Question: i have written a code using jquery which displays an output just below the input text box at the click of a button and i have 2 things to display ...one is a square root other is a a simple database query but i can display only 1 at a time

test4.jsp
'''
<script src="//malsup.github.com/jquery.form.js"></script>
<script type="text/javascript">
$(function(){
$("#hide").click(function()
{
$('#number').fadeOut(2500); //prop('disabled', false);
});
$("#enable").click(function()
{
$('#number').prop('disabled', false);
});
$("#show").click(function()
{
$('#number').show(2500,function()
{
alert("u can enter the values now");
});
});
}); // enable ..show ..hide
$(document).ready(function()
{
$('#form').submit(function() {
var number = $('#number').val();
$.ajax({
type: "post",
url: "test5.jsp",
data: "number=" + number,
success:
function(msg)
{
//$('#result').hide();
//$("#result").html("<h3>" + msg + "</h3>").fadeIn("slow");
$("#result2").html("<h3>" + msg + "</h3>").fadeIn("slow");
}
});
return false;
});
});
</script>
</head>
<body>
<form id="form" action="" method="post">
Enter number:
<input id="number" type="text" name="numb" disabled/>
<input id="enable" type="button" value="Enable">
<input id="show" type="button" value="show">
<input id="hide" type="button" value="hide">
<input id="submit" type="submit" value="Calculate Square Root" name="submit"/>
</form>
<p id="result"></p>
<p id="result2"></p>
'''
test5.jsp code
'''
<%@ page language="java" contentType="text/html; charset=UTF-8" pageEncoding="UTF-8"%>
<%@ page language="java" import="java.sql.* ,java.util.*, javax.servlet.*,javax.servlet.http.*, abc.database"%>
<%
int numb = 0;
if(request.getParameter("number").matches("9"))
//if (request.getParameter("number").value
{
numb = Integer.parseInt(request.getParameter("number"));
out.println("Square root of " + numb + " is " + Math.sqrt(numb));
}
else {
out.println("Enter a number!");
}
%>
<%
Connection conn = null ;
ResultSet rs = null;
PreparedStatement ps = null ;
%>
<%
database obj =new database();
conn = obj.connect();
ps = conn.prepareStatement("select field2 from test4 where field1 = "+numb+"");
rs = ps.executeQuery();
while(rs.next())
{
String x = rs.getString(1);
out.println("the value is "+x);
}
conn.close(); rs.close();
%>
'''
NOTE --> i have tested the ..the DB connection works fine ..actually only one of them works either it gives the DB o/p or the square root
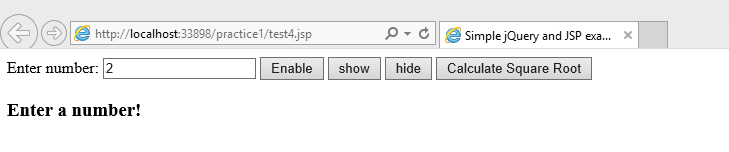
Answer: '''
if(request.getParameter("number").matches("9"))
'''
If you don't mind having a little html formatting as part of the servlet reply, try this:
'''
<script src="//malsup.github.com/jquery.form.js"></script>
<script type="text/javascript">
$(function(){
$("#hide").click(function()
{
$('#number').fadeOut(2500); //prop('disabled', false);
});
$("#enable").click(function()
{
$('#number').prop('disabled', false);
});
$("#show").click(function()
{
$('#number').show(2500,function()
{
alert("u can enter the values now");
});
});
}); // enable ..show ..hide
$(document).ready(function()
{
$('#form').submit(function() {
var number = $('#number').val();
$.ajax({
type: "post",
url: "test5.jsp",
data: "number=" + number,
success:
function(msg)
{
//$('#result').hide();
//$("#result").html("<h3>" + msg + "</h3>").fadeIn("slow");
$("#result2").html("<h3>"+msg+"</h3>").fadeIn("slow");
}
});
return false;
});
});
</script>
</head>
<body>
<form id="form" action="" method="post">
Enter number:
<input id="number" type="text" name="numb" disabled/>
<input id="enable" type="button" value="Enable">
<input id="show" type="button" value="show">
<input id="hide" type="button" value="hide">
<input id="submit" type="submit" value="Calculate Square Root" name="submit"/>
</form>
<p id="result"></p>
<p id="result2"></p>
'''
'''
<%@ page language="java" contentType="text/html; charset=UTF-8" pageEncoding="UTF-8"%>
<%@ page language="java" import="java.sql.* ,java.util.*, javax.servlet.*,javax.servlet.http.*, abc.database"%>
<%
String toPrint = "";
int numb = 0;
numb = Integer.parseInt(request.getParameter("number"));
if(request.getParameter("number").matches("9"))
//if (request.getParameter("number").value
{
numb = Integer.parseInt(request.getParameter("number"));
toPrint += "Square root of " + numb + " is " + Math.sqrt(numb);
}
else {
toPrint += "Enter a number!";
}
%>
<%
Connection conn = null ;
ResultSet rs = null;
PreparedStatement ps = null ;
%>
<%
database obj =new database();
conn = obj.connect();
ps = conn.prepareStatement("select field2 from test4 where field1 = "+numb+"");
rs = ps.executeQuery();
while(rs.next())
{
String x = rs.getString(1);
toPrint += "<br/>the value is "+x;
}
conn.close(); rs.close();
out.print(toPrint);
%>
'''